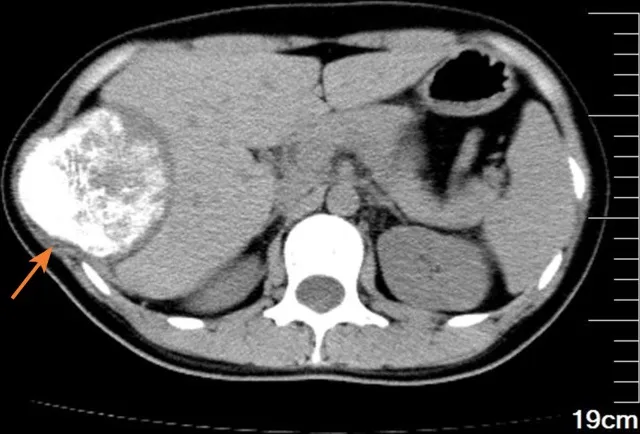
The chest CT mediastinum window showed a huge lump (see the arrow) compressing the liver, the lump's internal density was uneven, with extensive calcification-like high-density shadows, and the 10th rib on the right was invaded and destroyed by the lump.
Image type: radiology (ct)